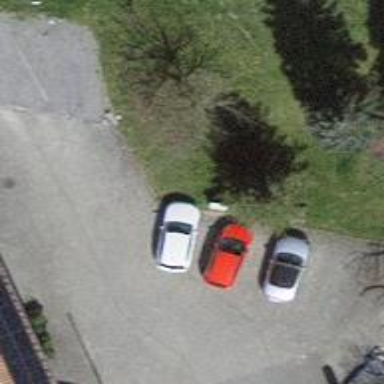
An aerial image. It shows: Parking area with surface.